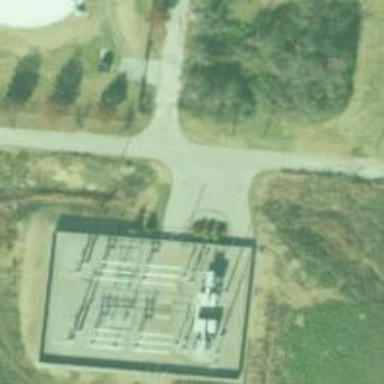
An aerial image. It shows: Power substation.